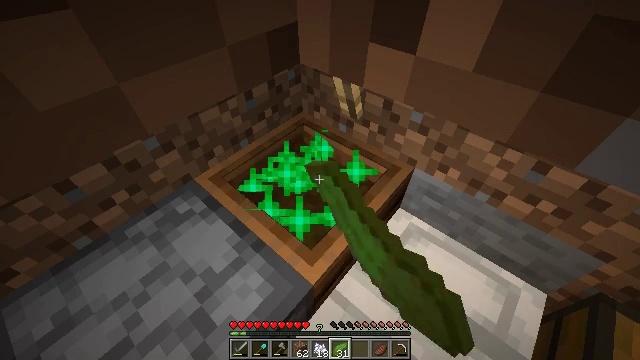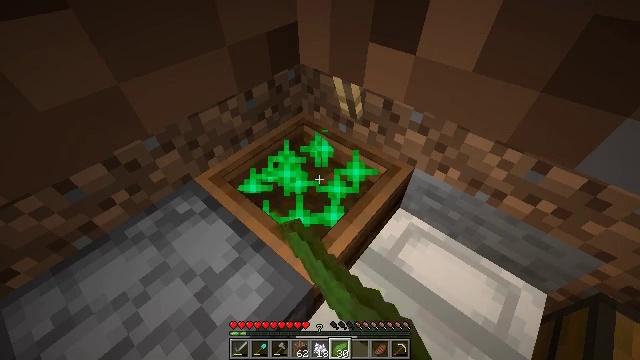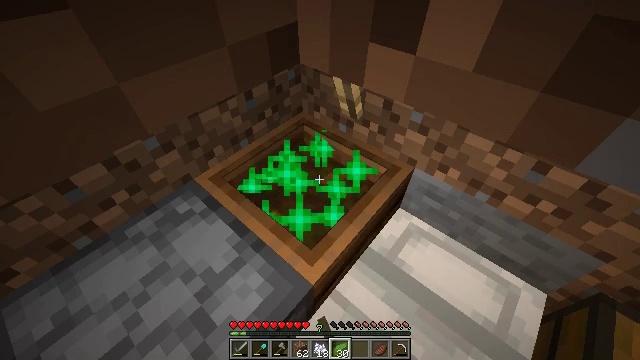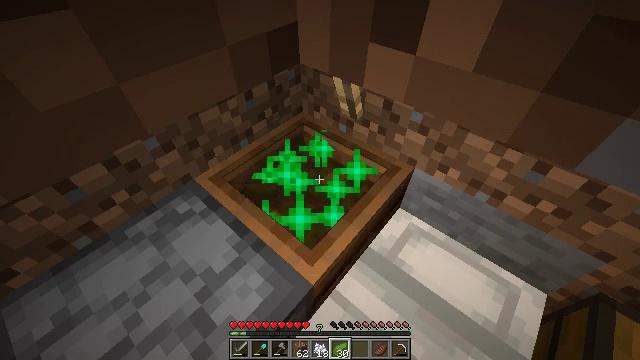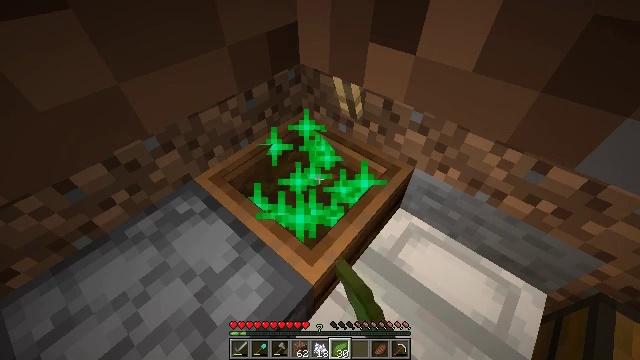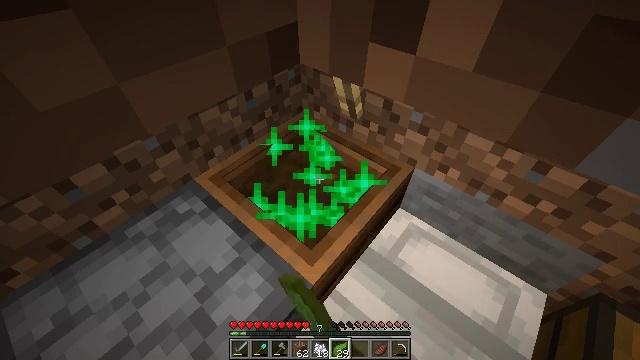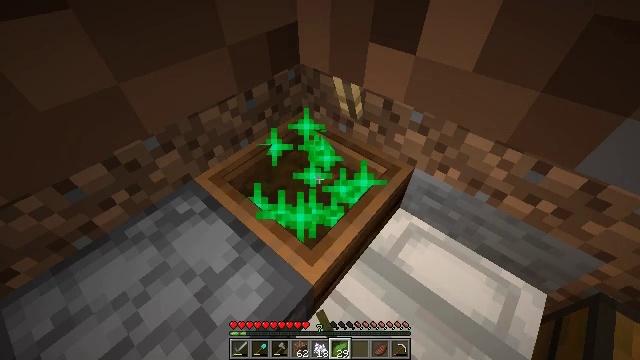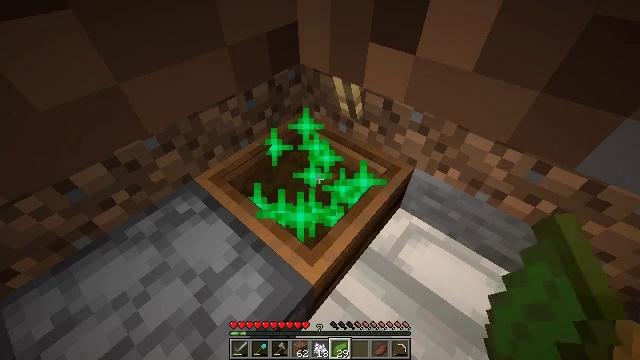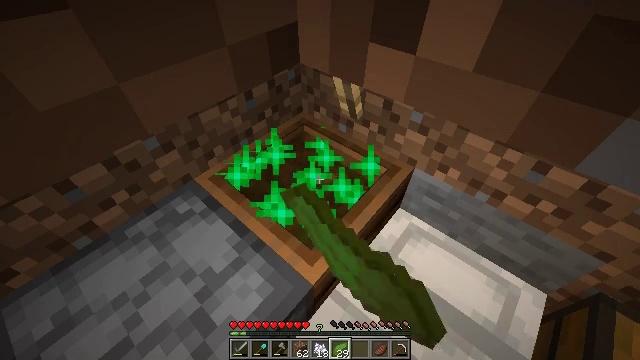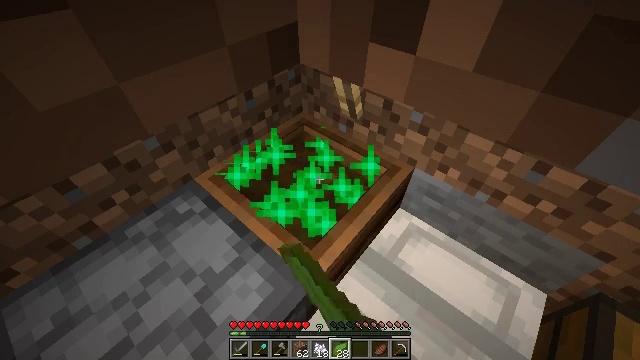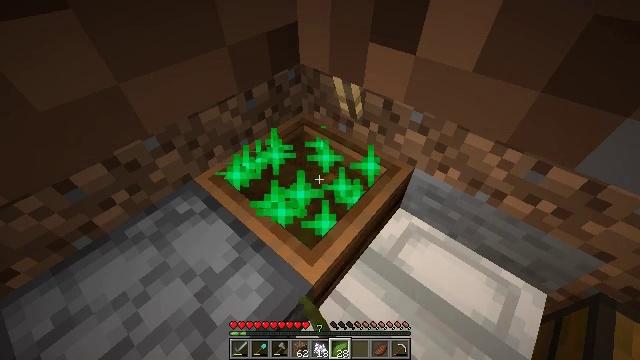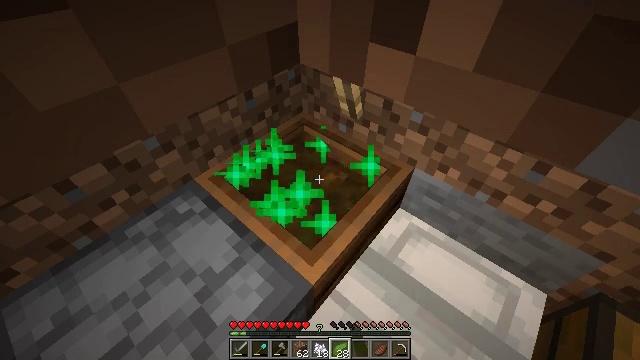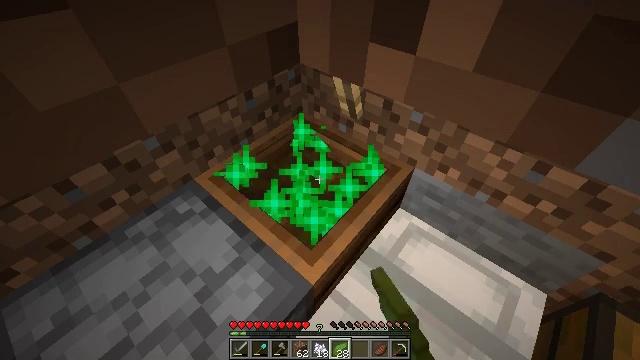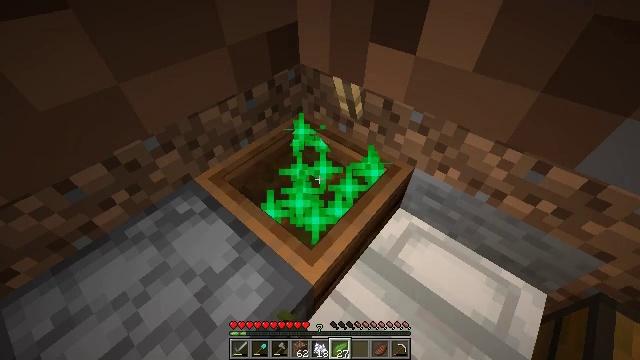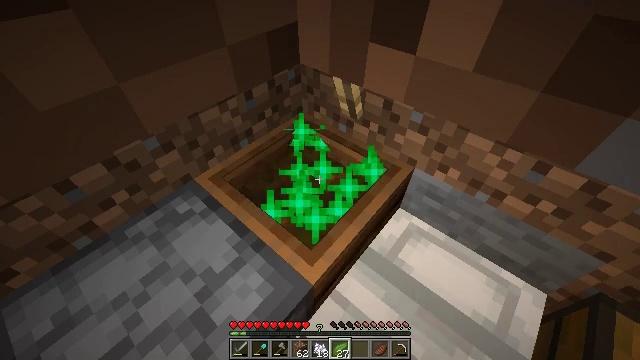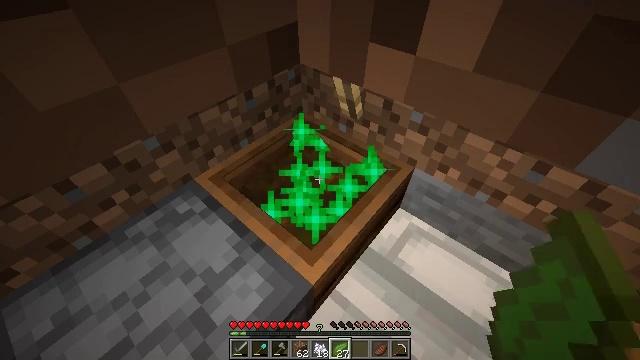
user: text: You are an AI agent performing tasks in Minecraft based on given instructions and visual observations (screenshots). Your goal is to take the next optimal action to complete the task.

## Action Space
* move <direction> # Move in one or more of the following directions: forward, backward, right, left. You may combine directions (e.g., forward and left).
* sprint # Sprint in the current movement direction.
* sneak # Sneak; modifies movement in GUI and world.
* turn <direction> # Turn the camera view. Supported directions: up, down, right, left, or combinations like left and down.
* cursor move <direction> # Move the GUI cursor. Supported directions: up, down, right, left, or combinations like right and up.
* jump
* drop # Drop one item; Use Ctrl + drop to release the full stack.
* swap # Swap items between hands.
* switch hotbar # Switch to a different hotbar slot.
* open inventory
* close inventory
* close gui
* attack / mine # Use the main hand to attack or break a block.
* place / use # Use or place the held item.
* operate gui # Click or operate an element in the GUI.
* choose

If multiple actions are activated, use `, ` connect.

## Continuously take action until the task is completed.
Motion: motion action
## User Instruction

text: Get materials to craft white dye.
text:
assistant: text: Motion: use / place
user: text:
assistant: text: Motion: use / place
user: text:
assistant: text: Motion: use / place
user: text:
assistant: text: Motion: use / place
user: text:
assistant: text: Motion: use / place
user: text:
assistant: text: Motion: use / place
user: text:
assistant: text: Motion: use / place
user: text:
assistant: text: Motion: use / place
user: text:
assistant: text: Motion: use / place
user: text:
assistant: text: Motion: use / place
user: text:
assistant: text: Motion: use / place
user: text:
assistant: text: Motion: use / place
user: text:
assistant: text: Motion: use / place
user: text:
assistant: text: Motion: use / place
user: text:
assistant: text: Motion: use / place
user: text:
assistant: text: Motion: use / place
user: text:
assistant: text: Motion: use / place
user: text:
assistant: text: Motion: use / place
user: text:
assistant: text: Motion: use / place
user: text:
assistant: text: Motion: use / place
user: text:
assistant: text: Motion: use / place
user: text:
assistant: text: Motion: use / place
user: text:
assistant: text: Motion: use / place
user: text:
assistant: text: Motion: use / place
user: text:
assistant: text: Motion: use / place
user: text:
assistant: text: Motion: use / place
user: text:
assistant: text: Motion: use / place
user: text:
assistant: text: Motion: use / place
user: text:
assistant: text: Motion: use / place
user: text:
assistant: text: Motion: use / place